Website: walmart
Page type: address-validator
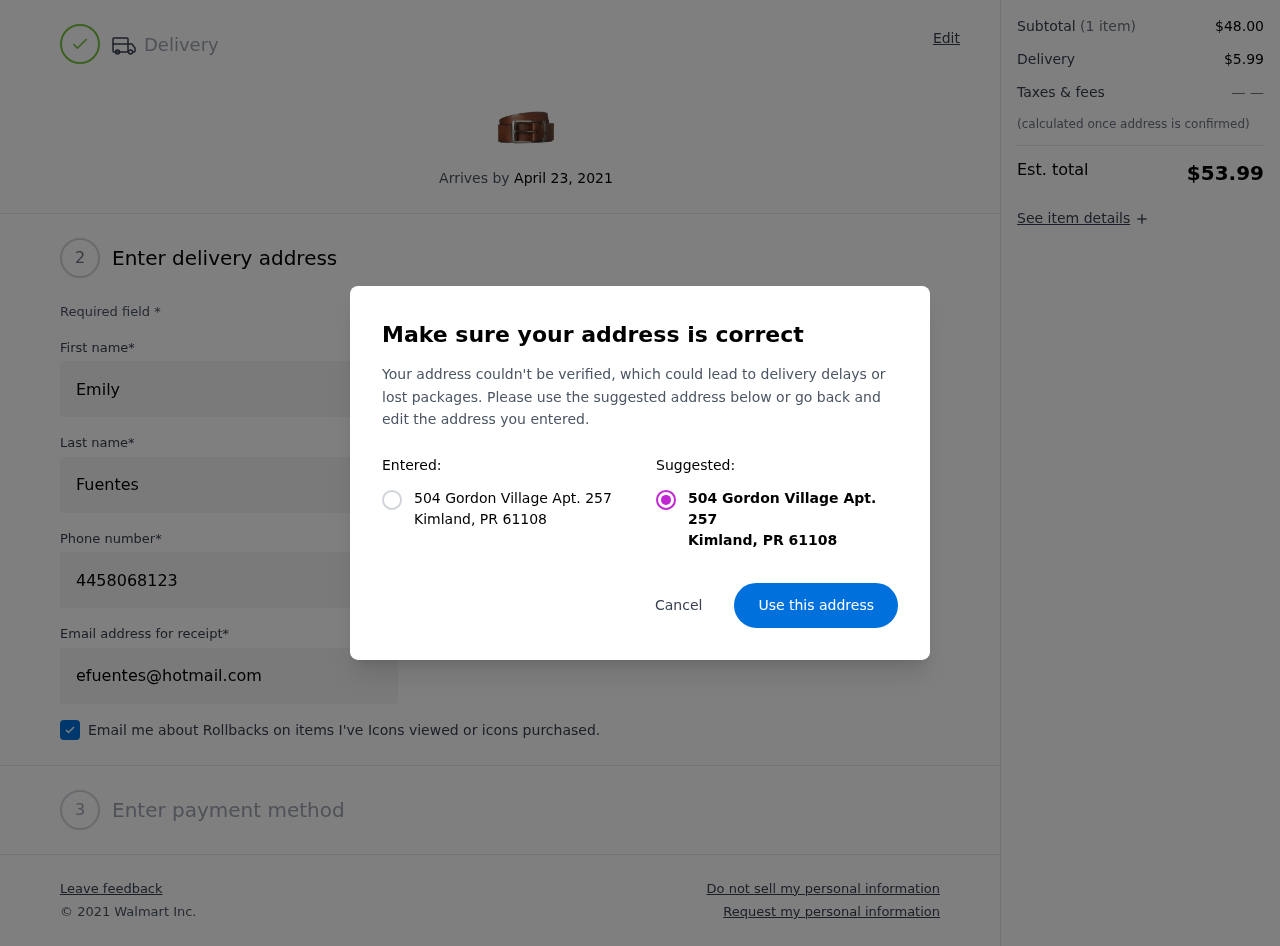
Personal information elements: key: PII_CITY
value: Kimland
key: PII_POSTCODE
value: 61108
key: PII_STATE_ABBR
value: PR
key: PII_STREET
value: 504 Gordon Village Apt. 257
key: PII_FIRSTNAME
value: Emily
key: PII_LASTNAME
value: Fuentes
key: PII_STREET2
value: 9487 Griffin Cape
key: PII_PHONE
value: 4458068123
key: PII_EMAIL
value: efuentes@hotmail.com
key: PII_STATE
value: PR
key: PII_POSTCODE_FULL
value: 61108
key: PII_POSTCODE_NUMERIC
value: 61108
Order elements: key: ORDER_DELIVERY_DATE
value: April 23, 2021
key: ORDER_SUBTOTAL
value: $48.00
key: ORDER_SHIPPING_COST
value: $5.99
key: ORDER_TOTAL
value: $53.99